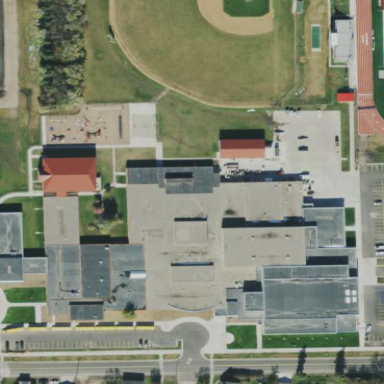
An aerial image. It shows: School building.